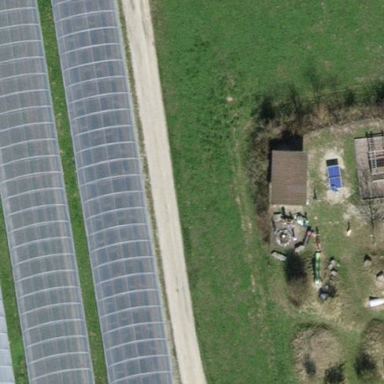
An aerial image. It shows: Greenhouse.